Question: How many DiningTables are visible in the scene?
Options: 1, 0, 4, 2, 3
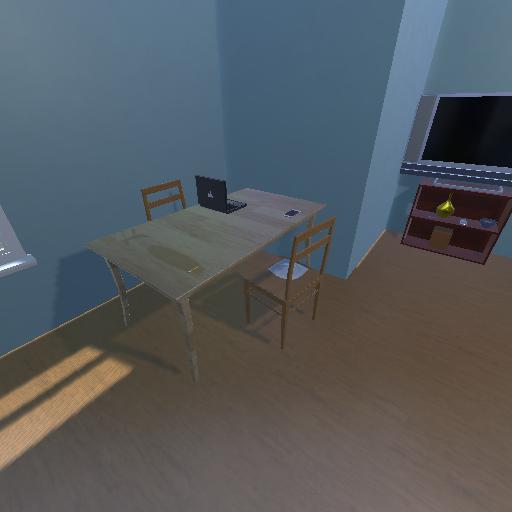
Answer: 1